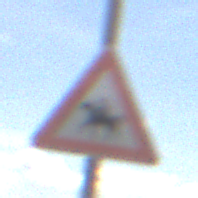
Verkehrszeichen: ReiterRechts
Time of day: Midday
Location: Outdoor (Nature)
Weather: PartlyCloudy
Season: NotSpecified
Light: Natural